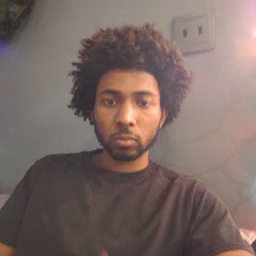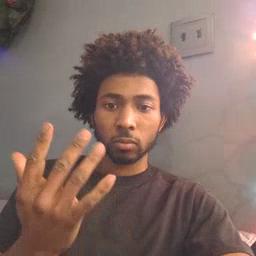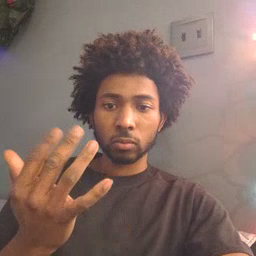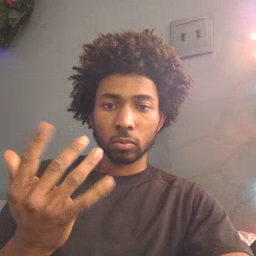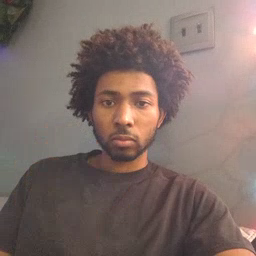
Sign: finger